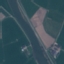
Label: River